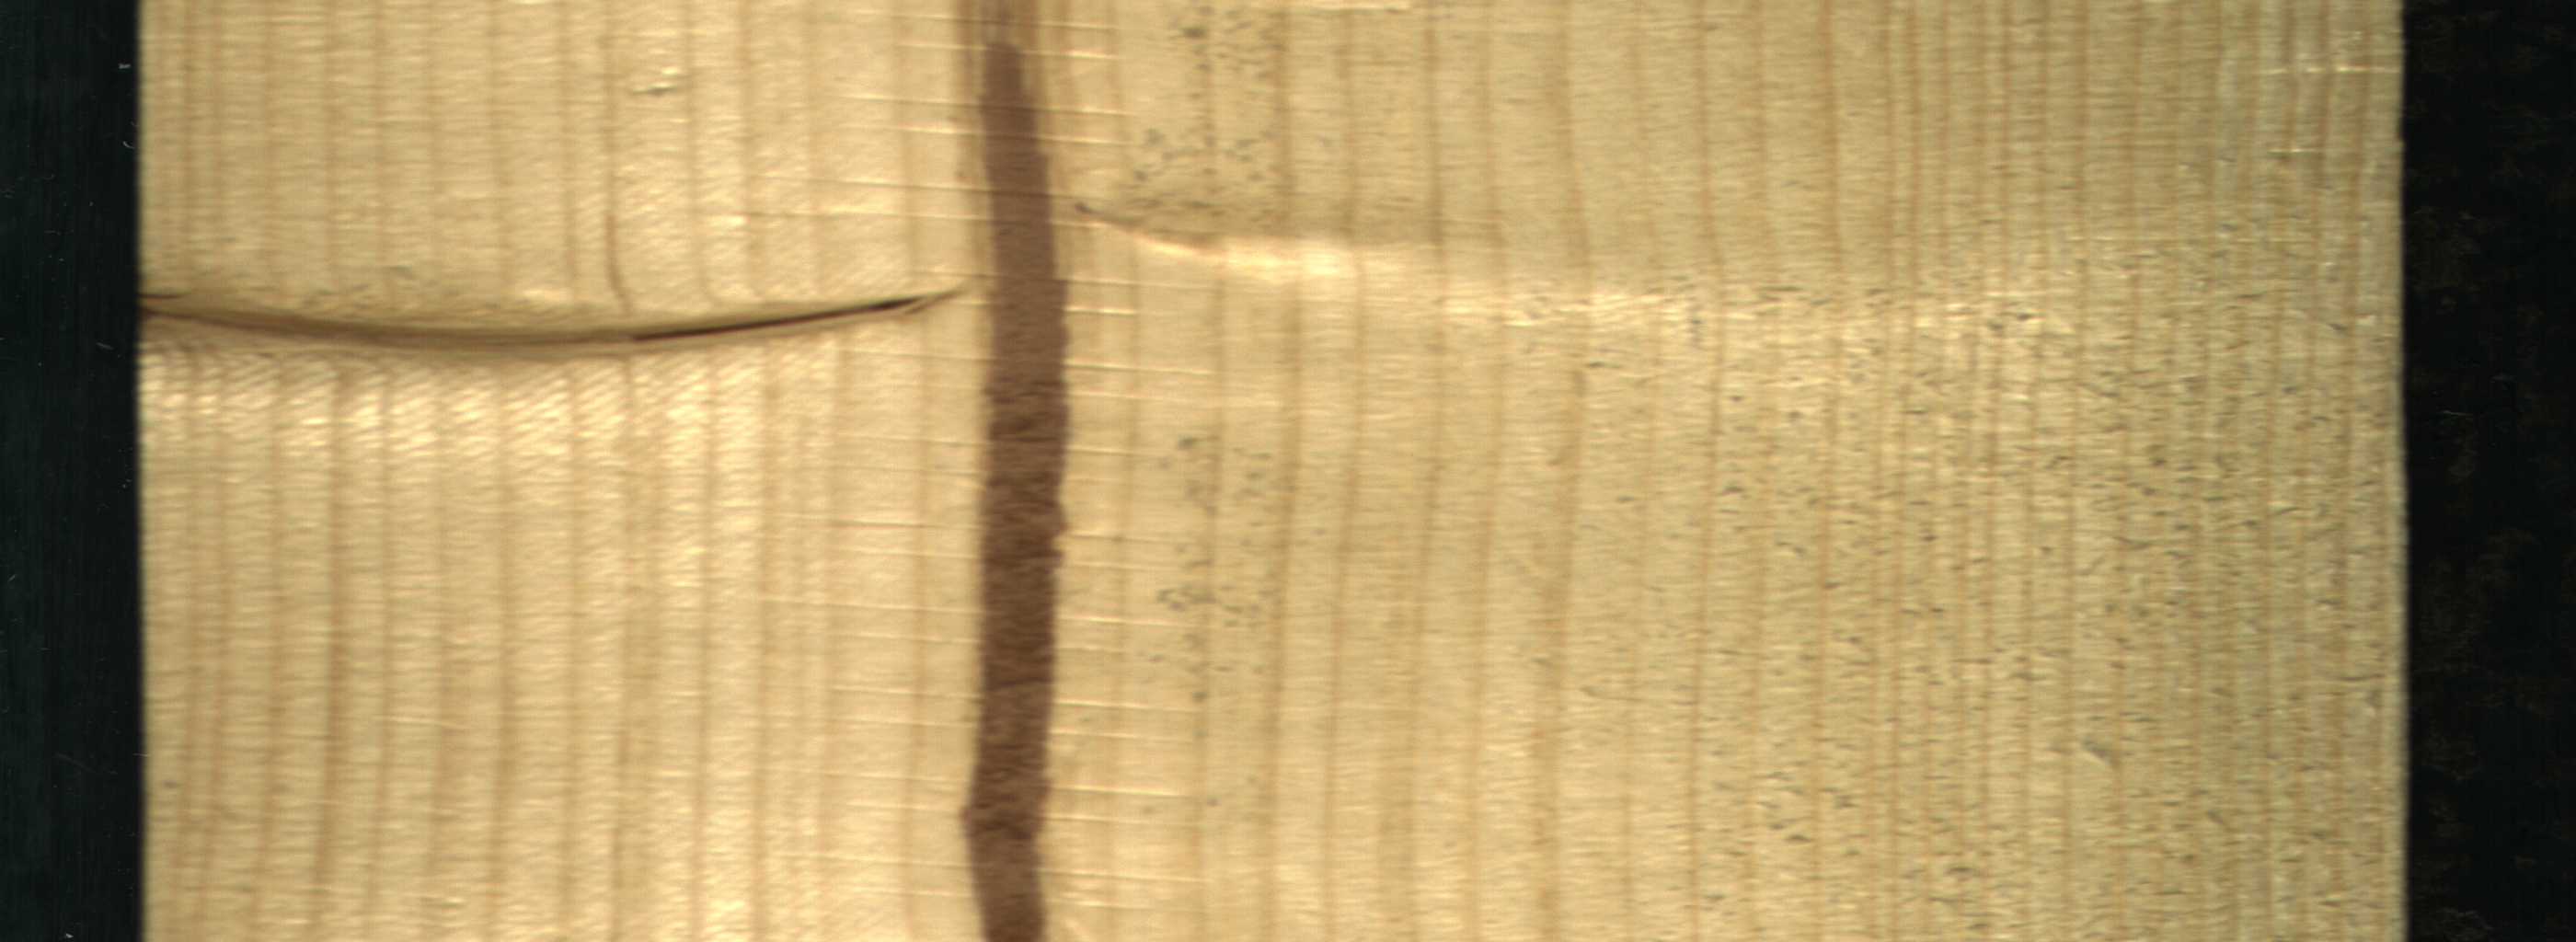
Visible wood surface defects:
Marrow
Dead_Knot
Live_Knot